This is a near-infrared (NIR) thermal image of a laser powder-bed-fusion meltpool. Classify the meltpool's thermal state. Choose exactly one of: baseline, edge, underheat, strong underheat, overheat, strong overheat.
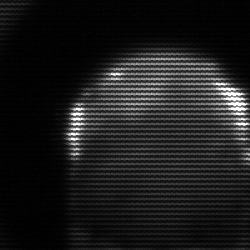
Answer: edge